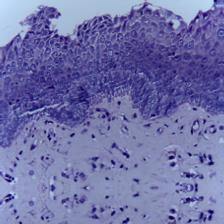
Diagnosis: Normal